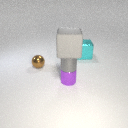
small purple metal cylinder to the left of large cyan metal cube